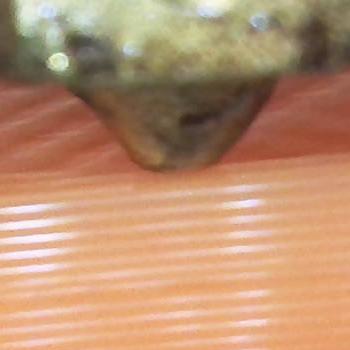
Flow rate: 112%